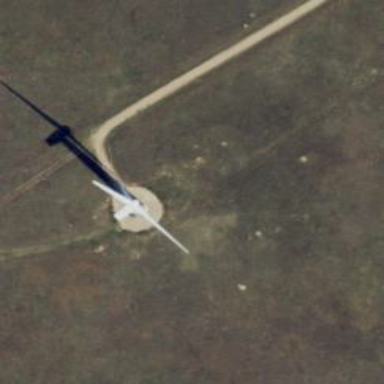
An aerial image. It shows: Wind turbine power generator.